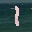
Label: 1